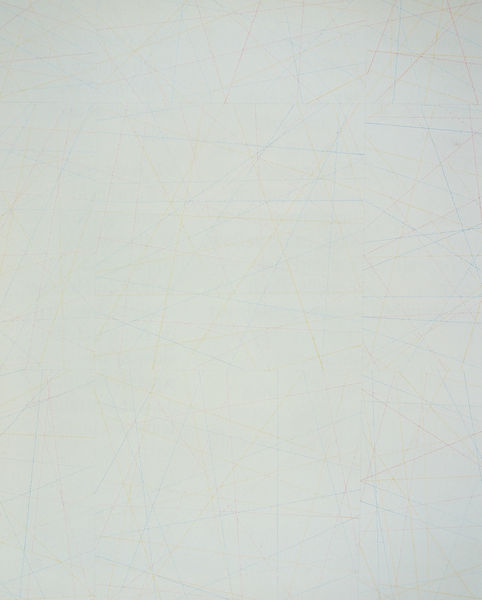
Titel: A six-inch (15 cm) grid covering the wall
Künstler: Sol Lewitt
Institution: Unbekannt
Schlagwörter: blau, weiß, dreieck, gelb, grau, hell, schwarz, rot, zart, chaos, moderne, abstrakt, leer, leere, modern, farbe, monochrom, linien, unruhe, striche, geflecht, rechteck, linie, blanc, strich, leinwand, geometrisch, dreiecke, lewitt, netz, unruhig, stricht, monochrome, gespinst, nichts, die eine farbe, kreu und quer